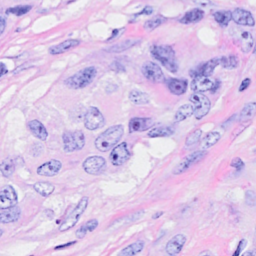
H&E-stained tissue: Breast